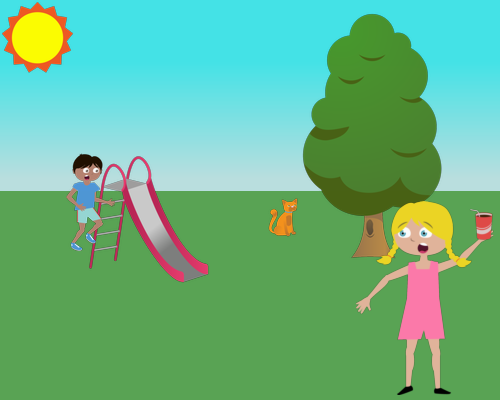
small sun on left corner on center left small slide faces right handles above horizon a surprised boy with hands on side is on ladder of slide like he is climbing it boy faces right small leafy tree on side is fully visible most part of the is above horizon on left os trunk small cat faces right surprised small girl below right side of tree a small cup is on backhand boy small